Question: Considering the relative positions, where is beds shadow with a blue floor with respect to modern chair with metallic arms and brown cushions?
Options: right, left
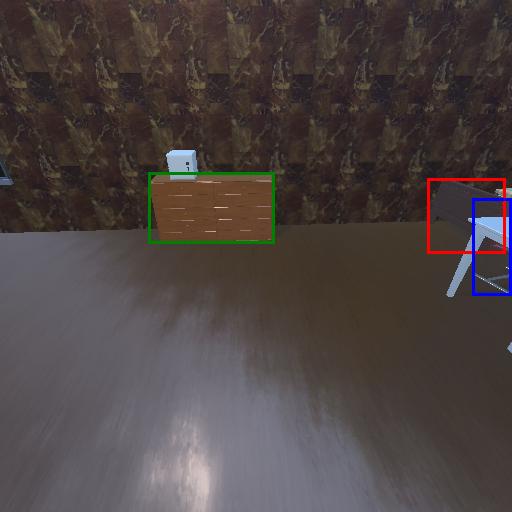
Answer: right